Question: I'm using Google Chart (<URL> to produce some graphs for my company. They have been working just fine for almost a year, but yesterday my line graph started freaking out. Normally the data values are plotted from left to right at heights matching the data... but suddenly it's drawing willy nilly all over the graph.

I've verified my data is correct, but invalid data shouldn't even be able to create something like this. The lines appear to be drawing in random directions. I've tested it in Chrome and Safari (the graphs are drawn locally in the browser using javascript).
var data = google.visualization.arrayToDataTable(json);
var $chartDiv = $("#"+divId);
'''
var chart = new google.visualization.LineChart(document.getElementById(divId));
chart.draw(data, {
title: 'Last 8 Weeks',
backgroundColor: { stroke: "#666", strokeWidth: 1 },
chartArea: { left: 30, top: 30, width: "88%", height: "87%" },
fontSize: 10,
width: 900,
height: 300,
series: [
{ color: '#ff9900', lineWidth: 2 },
{ color: '#109618', lineWidth: 1 },
{ color: '#3366cc', lineWidth: 1 },
{ color: '#dc3912', lineWidth: 1 },
]
});
'''
The data fetched via ajax:
'''
[
["Total","Group1","Group2","Group3"],
[112.799,93.8,8.099,10.9],
[138.78,84,41.93,12.85],
[134.466,91,33.026,10.44],
[114.433,51.1,49.693,13.64],
[119.126,56,50.106,13.02],
[106.671,65.1,29.351,12.22],
[130.591,77.7,41.741,11.15],
[135.162,84.7,37.282,13.18],
[118.117,87.5,16.597,14.02],
[112.74,82.6,20.65,9.49],
[159.929,126.7,24.899,8.33],
[196.773,130.9,54.103,11.77],
[156.795,112,32.935,11.86],
[200.767,134.4,54.117,12.25],
[174.032,119.7,41.762,12.57],
[184.667,151.2,16.947,16.52],
[126.307,95.9,16.737,13.67],
[116.214,71.4,28.784,16.03],
[138.88,100.8,16.66,21.42],
[167.592,114.8,28.952,23.84],
[140.338,82.6,25.158,32.58],
[151.537,108.5,16.247,26.79],
[158.655,97.3,33.355,28],
[121.052,74.2,16.772,30.08],
[183.059,91.7,61.019,30.34],
[117.368,42,43.078,32.29],
[168.724,114.8,16.464,37.46],
[193.518,110.6,25.018,57.9],
[122.399,63,12.579,46.82],
[137.259,86.8,12.579,37.88],
[197.998,135.1,20.188,42.71],
[202.576,121.1,33.236,48.24],
[177.322,110.6,28.882,37.84],
[157.455,100.1,18.865,38.49],
[246.644,180.6,33.194,32.85],
[162.448,106.4,25.158,30.89],
[132.871,102.9,16.961,13.01],
[134.752,107.8,16.772,10.18],
[123.275,76.3,32.865,14.11],
[176.741,135.8,29.351,11.59],
[168.279,137.9,20.279,10.1],
[155.784,112,33.544,10.24],
[203.047,154,37.317,11.73],
[241.308,195.3,33.208,12.8],
[177.536,137.9,24.346,15.29],
[195.654,139.3,41.174,15.18],
[192.839,126.7,53.949,12.19],
[193.385,133.7,45.815,13.87],
[219.621,170.1,35.231,14.29],
[187.725,142.1,33.005,12.62],
[274.926,210,53.256,11.67],
[253.139,201.6,36.799,14.74],
[272.723,192.5,68.243,11.98],
[193.594,123.2,58.184,12.21],
[320.746,234.5,75.096,11.15],
[206.451,149.8,45.241,11.41]
]
'''
Any idea what happened to my charts?
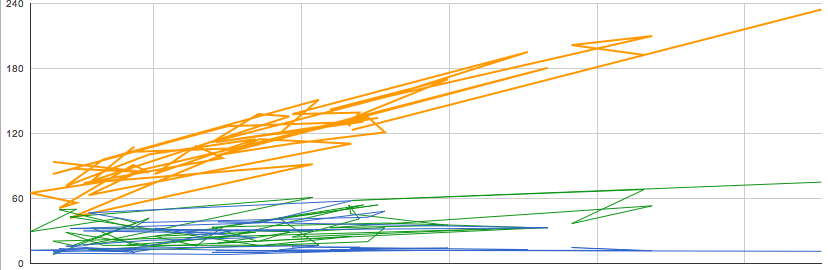
Answer: I figured out how to fix it:
I had to add another column as the 1st data value which was the Domain (x) value instead of all being Range (y) values.
'''
[0,112.799,93.8,8.099,10.9],
[1,138.78,84,41.93,12.85],
[2,134.466,91,33.026,10.44],
'''
So I added a first column which, for me, is just a counter from 0 to n.
I also changed the javascript to add another column definition for the Domain column.